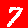
Digit: 7